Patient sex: F
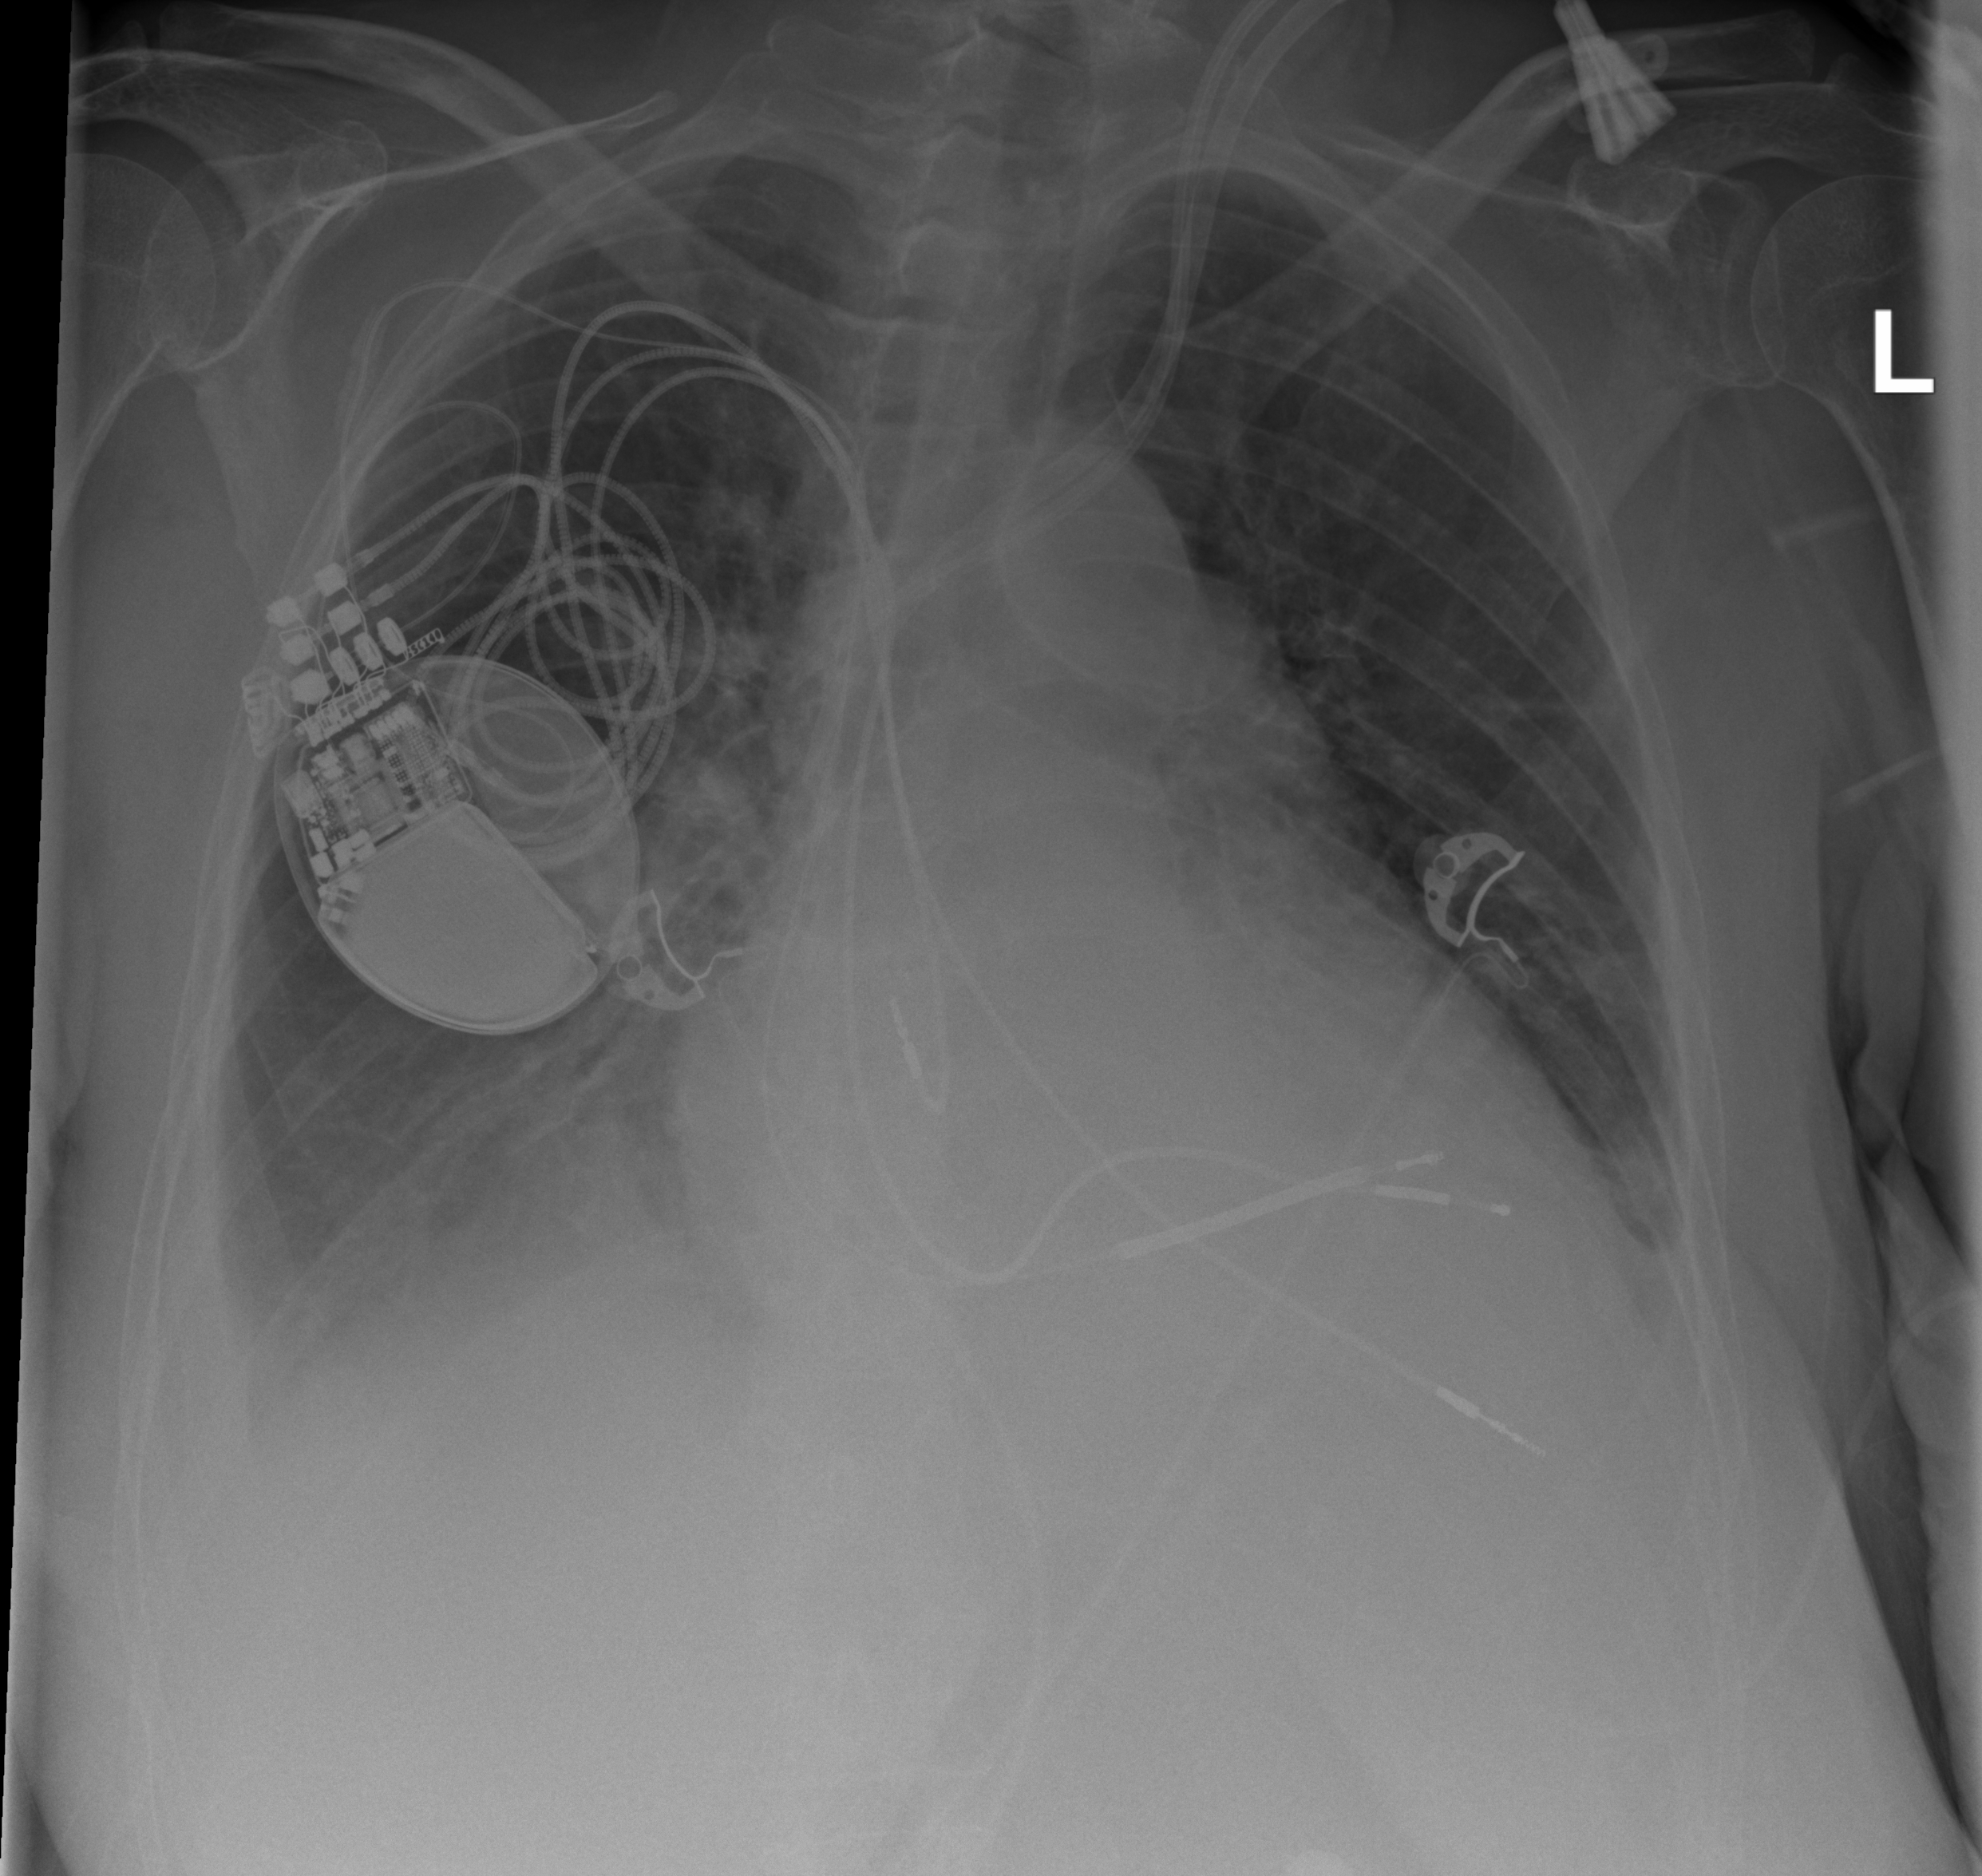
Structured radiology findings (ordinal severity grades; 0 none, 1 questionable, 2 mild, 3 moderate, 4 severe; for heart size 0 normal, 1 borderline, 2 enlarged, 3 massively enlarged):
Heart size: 2
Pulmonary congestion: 2
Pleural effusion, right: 2
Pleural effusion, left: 2
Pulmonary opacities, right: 0
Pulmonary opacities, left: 0
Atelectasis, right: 2
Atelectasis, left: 2